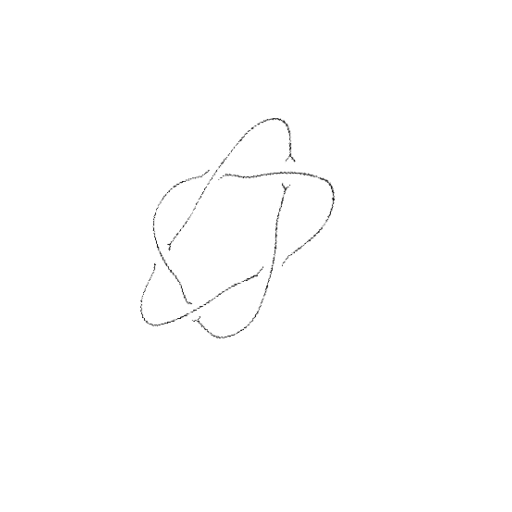
Crossing number: 5